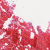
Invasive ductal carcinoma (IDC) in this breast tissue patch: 0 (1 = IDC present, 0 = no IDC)